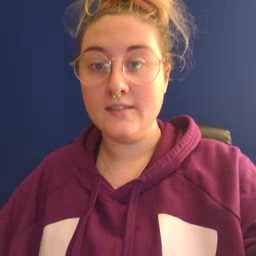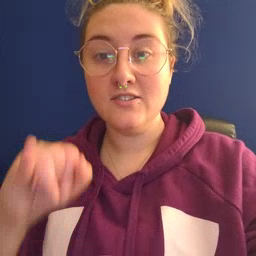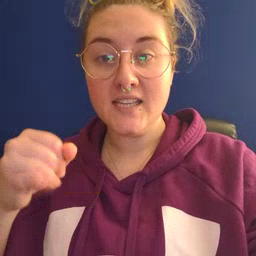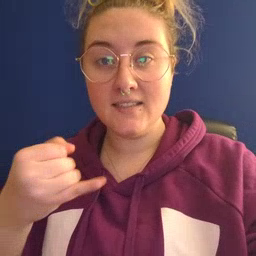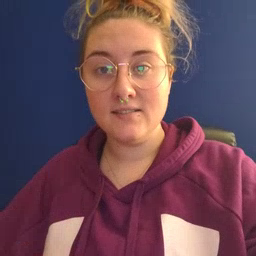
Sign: jeans